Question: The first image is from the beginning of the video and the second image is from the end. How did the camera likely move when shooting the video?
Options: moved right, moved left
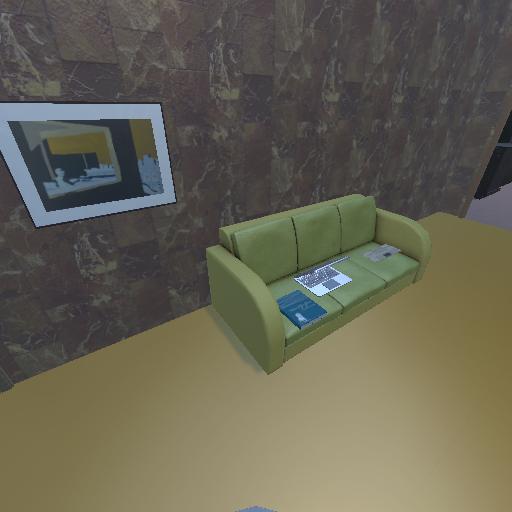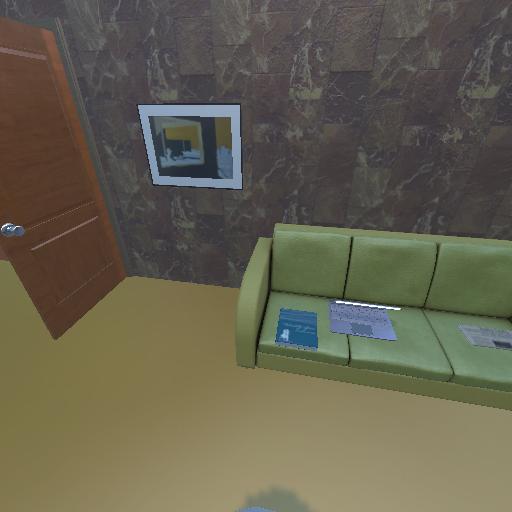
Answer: moved right